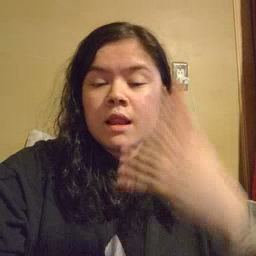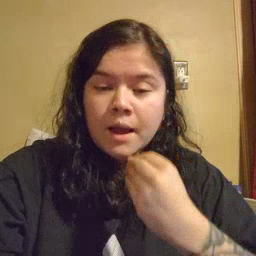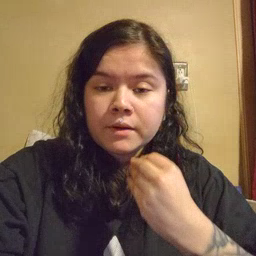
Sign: nap